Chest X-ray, PA view. Patient: 34 years old, sex M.
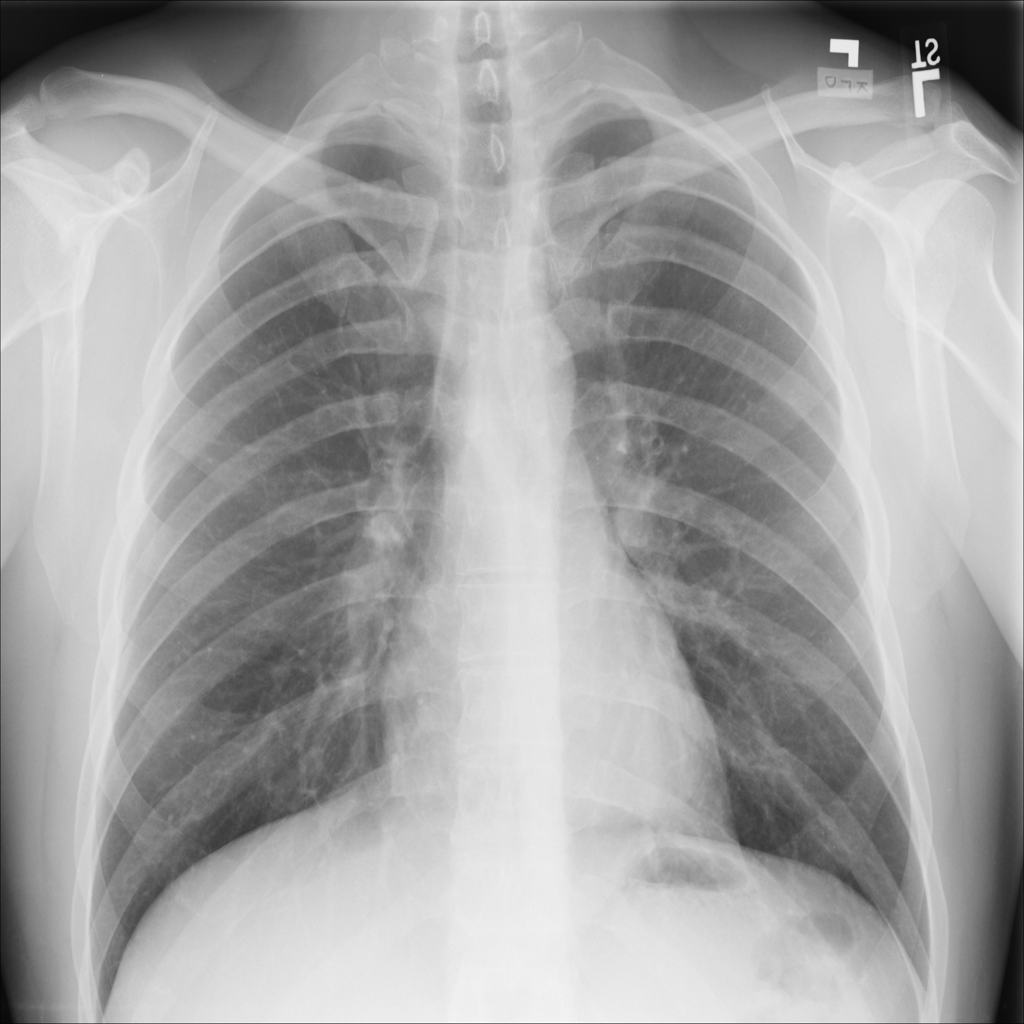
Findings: No Finding